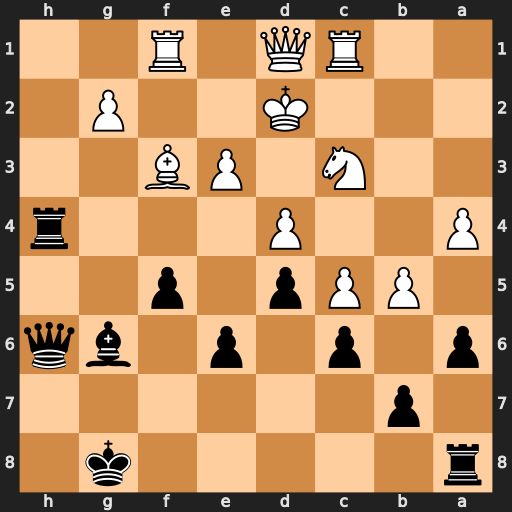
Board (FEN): r5k1/1p6/p1p1p1bq/1PPp1p2/P2P3r/2N1PB2/3K2P1/2RQ1R2
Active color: b
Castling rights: -
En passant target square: -
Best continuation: Rxd4+ Ke2 Rxd1